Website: crate-barrel
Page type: stored-credit-cards
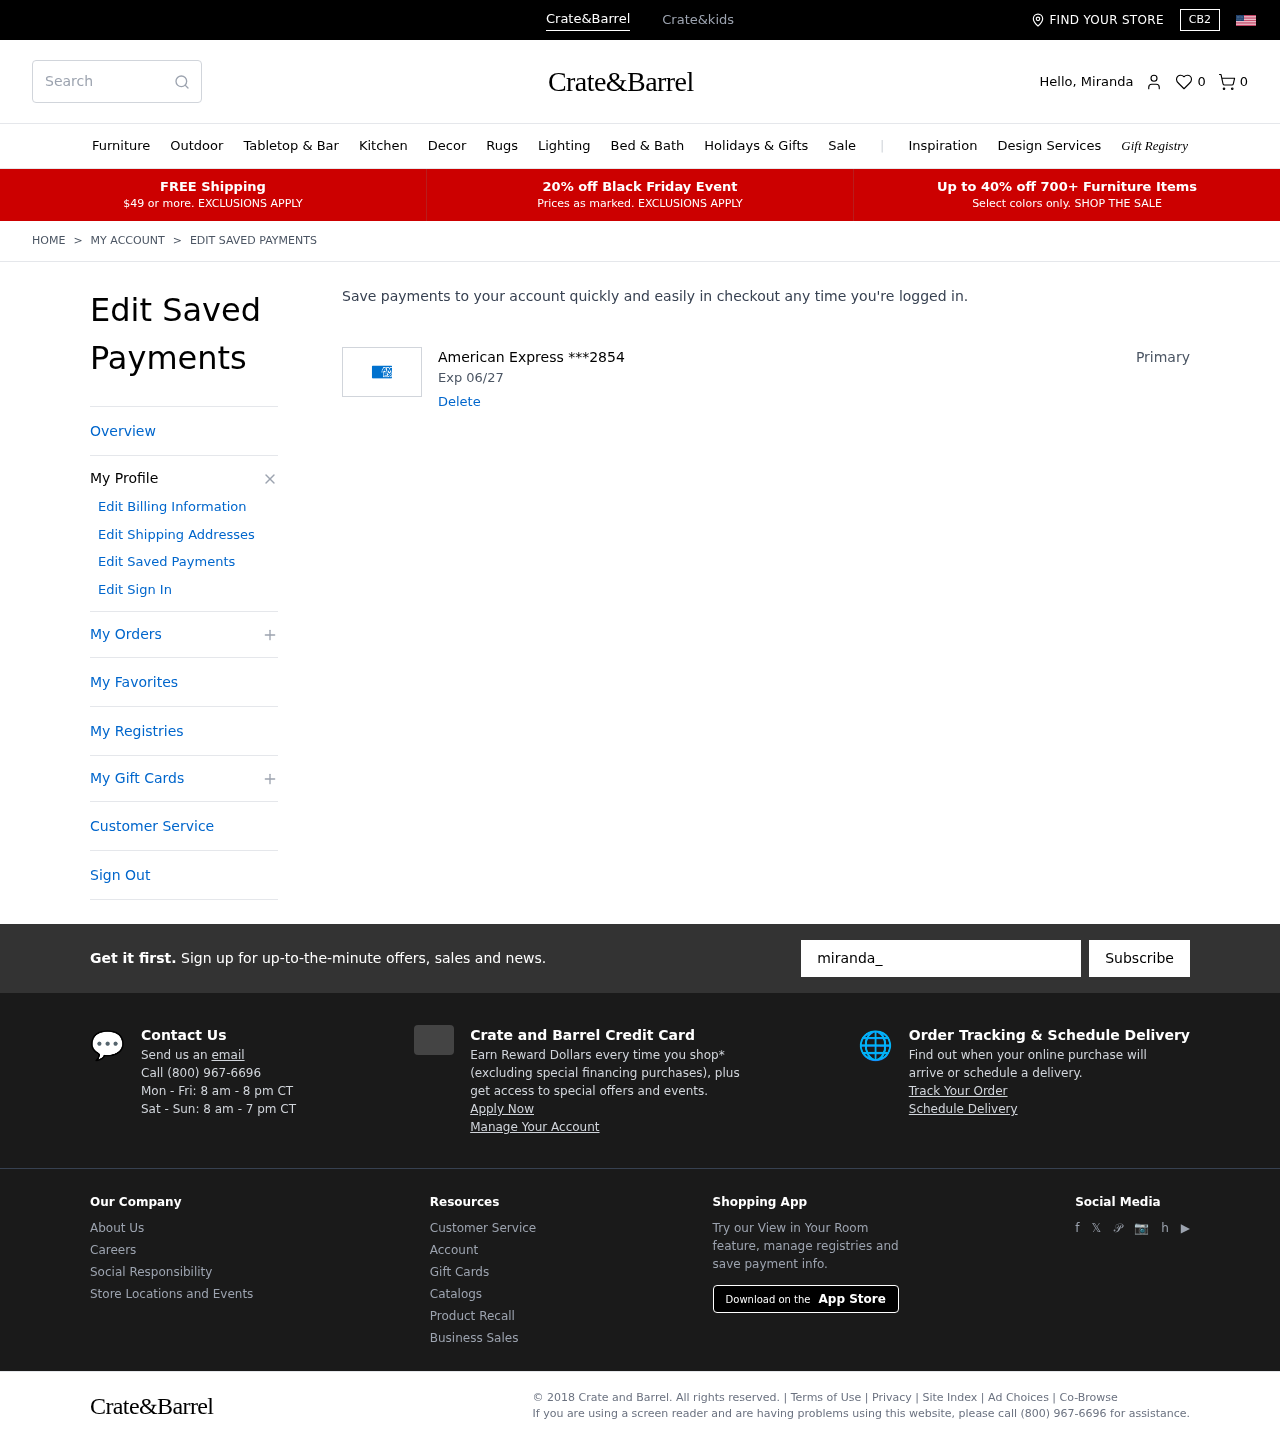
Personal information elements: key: PII_CARD_EXPIRY
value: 06/27
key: PII_CARD_LAST4
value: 2854
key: PII_CARD_TYPE
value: American Express
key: PII_FIRSTNAME
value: Miranda
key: PII_EMAIL
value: miranda_oconnor@yahoo.com
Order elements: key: ORDER_NUM_ITEMS
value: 0
Search elements: key: HEADER_SEARCH
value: Search
Other elements: key: FAVORITES_COUNT
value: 0